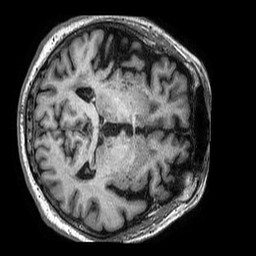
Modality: T1w
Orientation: axial
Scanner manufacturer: philips
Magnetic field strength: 3 T
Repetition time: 0.006599 s
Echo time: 0.002969 s